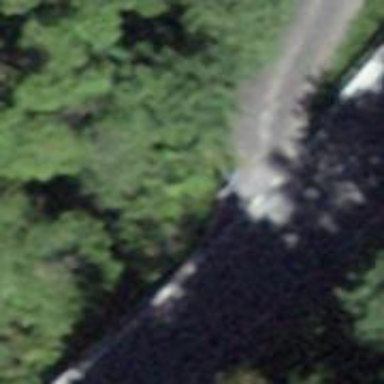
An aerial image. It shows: Bus stop along the road.